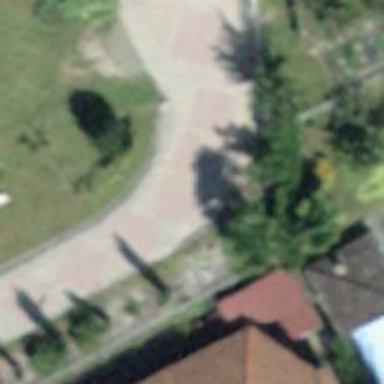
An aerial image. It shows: Driveway.